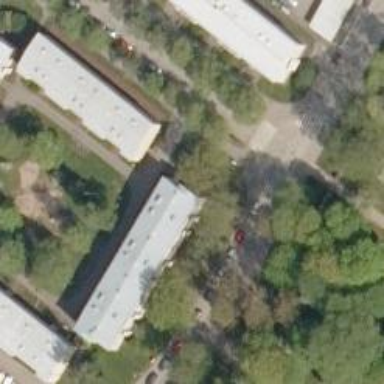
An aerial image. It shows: Image showing building with apartments.